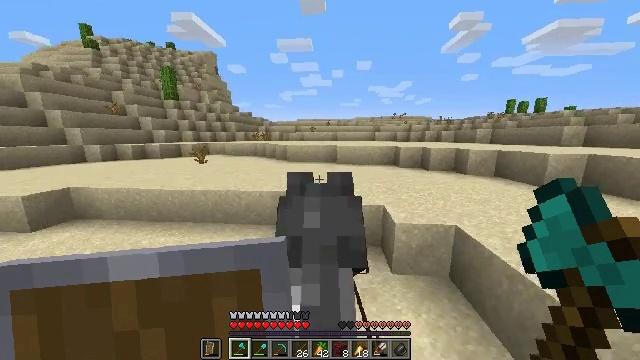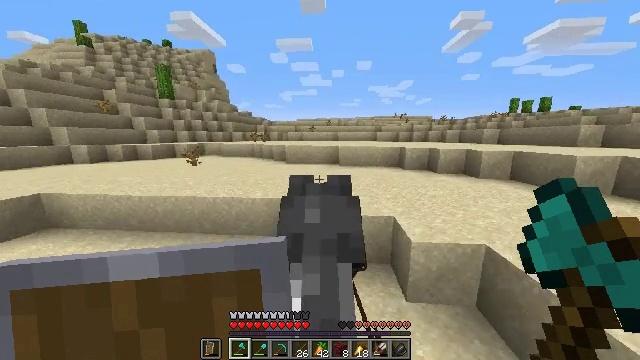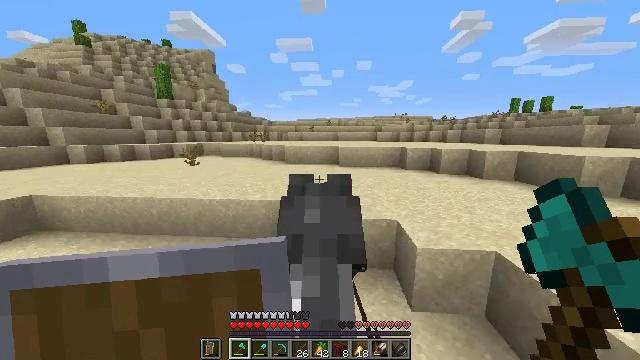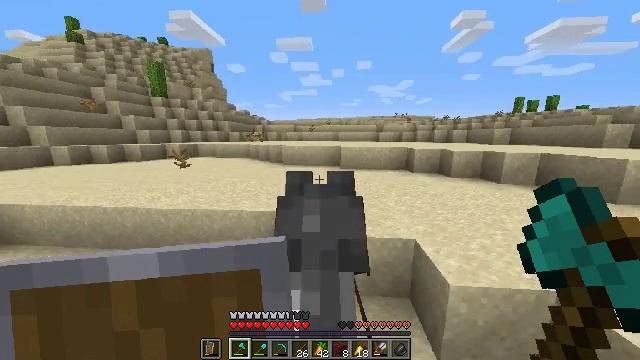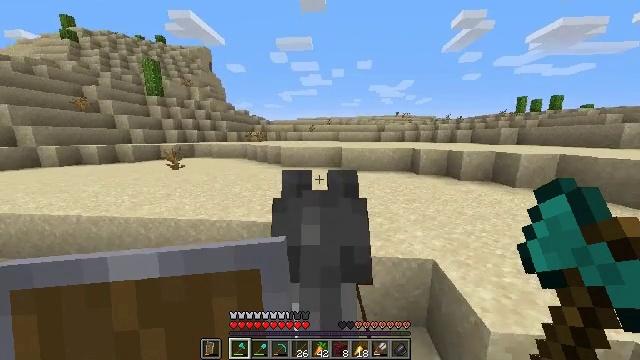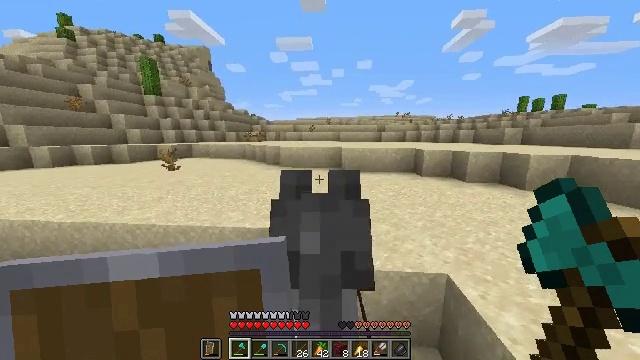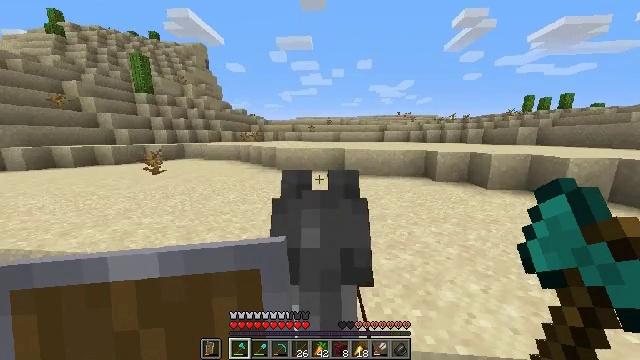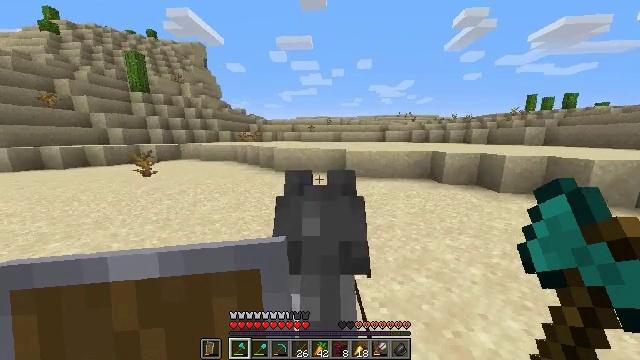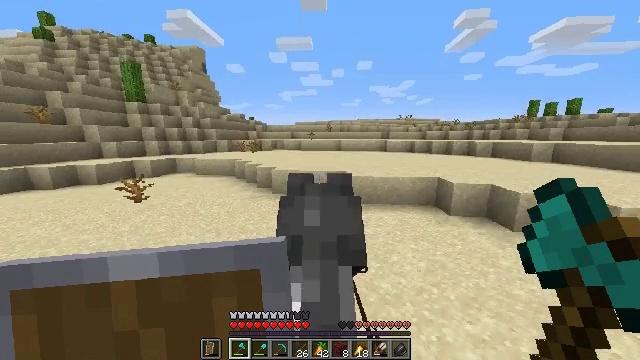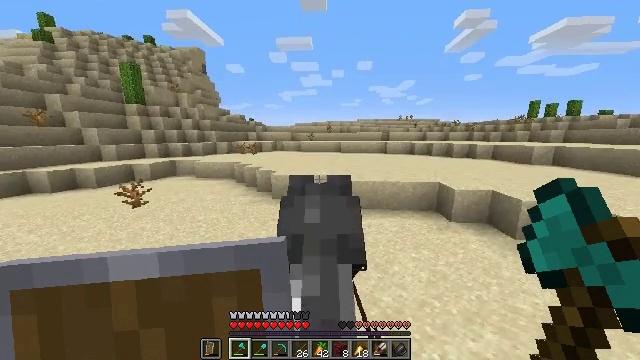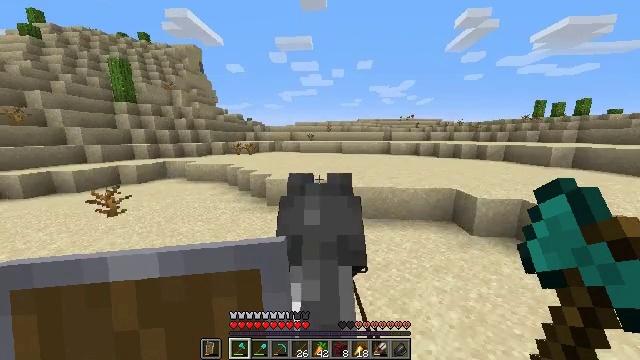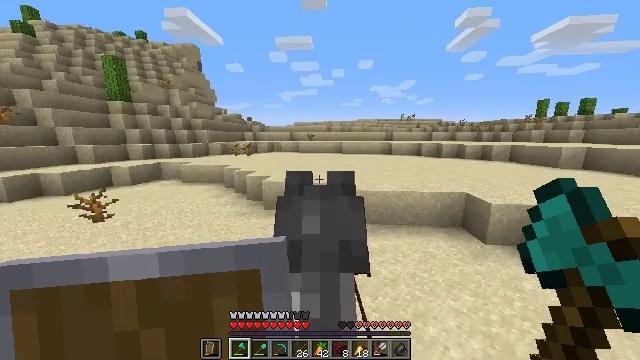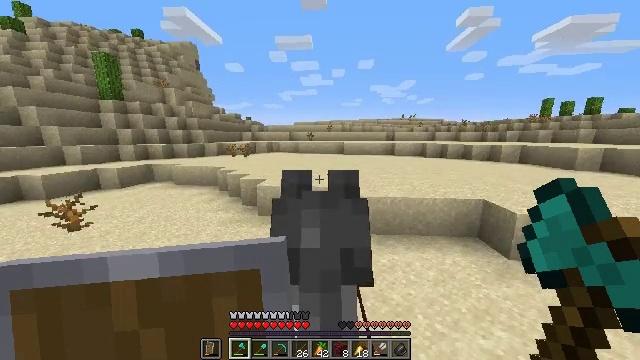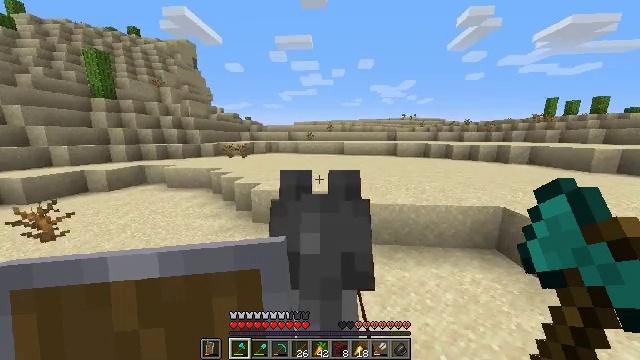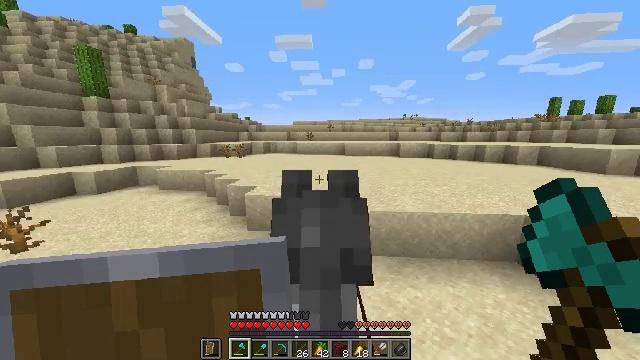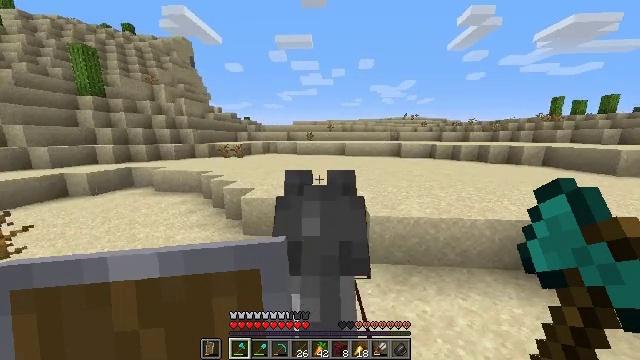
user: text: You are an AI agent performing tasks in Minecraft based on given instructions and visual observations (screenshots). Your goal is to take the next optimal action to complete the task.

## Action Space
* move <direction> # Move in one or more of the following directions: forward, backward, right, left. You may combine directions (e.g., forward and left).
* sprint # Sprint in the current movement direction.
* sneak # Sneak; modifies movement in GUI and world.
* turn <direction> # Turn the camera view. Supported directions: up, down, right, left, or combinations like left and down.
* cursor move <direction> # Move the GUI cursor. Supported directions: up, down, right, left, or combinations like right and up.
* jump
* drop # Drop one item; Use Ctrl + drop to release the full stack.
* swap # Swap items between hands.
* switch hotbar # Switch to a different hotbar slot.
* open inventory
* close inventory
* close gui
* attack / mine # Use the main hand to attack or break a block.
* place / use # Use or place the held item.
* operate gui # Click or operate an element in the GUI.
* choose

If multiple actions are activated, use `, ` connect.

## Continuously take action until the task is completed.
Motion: motion action
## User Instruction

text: Collect sand to make glass.
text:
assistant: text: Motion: move forward, sprint
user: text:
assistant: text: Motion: move forward, sprint
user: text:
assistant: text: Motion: move forward, sprint
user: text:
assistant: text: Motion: move forward, sprint
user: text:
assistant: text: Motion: move forward, sprint
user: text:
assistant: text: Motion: move forward, sprint
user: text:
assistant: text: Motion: move forward, sprint
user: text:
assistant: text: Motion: move forward, sprint
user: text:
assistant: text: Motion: move forward, sprint
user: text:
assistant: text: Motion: move forward, sprint
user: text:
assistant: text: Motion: move forward, sprint
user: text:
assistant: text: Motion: move forward, sprint
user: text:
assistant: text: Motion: move forward, sprint
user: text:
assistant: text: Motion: move forward, sprint
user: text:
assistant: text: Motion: move forward, sprint
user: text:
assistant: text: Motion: move forward, sprint
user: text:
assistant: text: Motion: move forward, sprint
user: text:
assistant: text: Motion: move forward, sprint
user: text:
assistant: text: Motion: move forward, sprint
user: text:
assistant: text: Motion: move forward, sprint
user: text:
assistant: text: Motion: move forward, sprint
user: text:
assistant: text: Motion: move forward, sprint
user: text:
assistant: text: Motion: move forward, sprint
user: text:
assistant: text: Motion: move forward, sprint
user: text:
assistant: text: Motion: move forward, sprint
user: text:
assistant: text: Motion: move forward, sprint
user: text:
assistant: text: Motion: move forward, sprint
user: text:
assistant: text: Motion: move forward, sprint
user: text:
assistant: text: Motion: move forward, sprint, turn right and up
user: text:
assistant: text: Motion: move forward, sprint, turn right and up